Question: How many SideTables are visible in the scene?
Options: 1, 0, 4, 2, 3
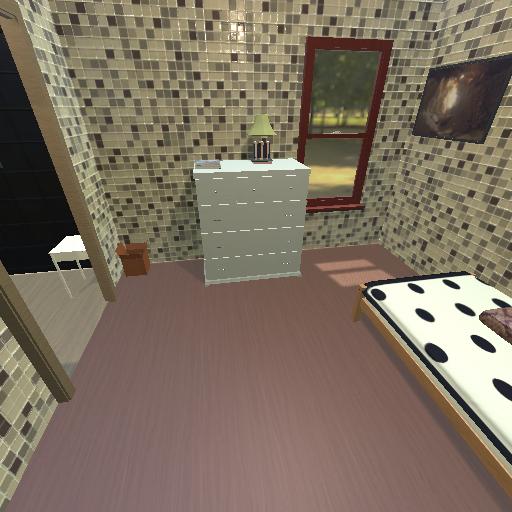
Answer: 1